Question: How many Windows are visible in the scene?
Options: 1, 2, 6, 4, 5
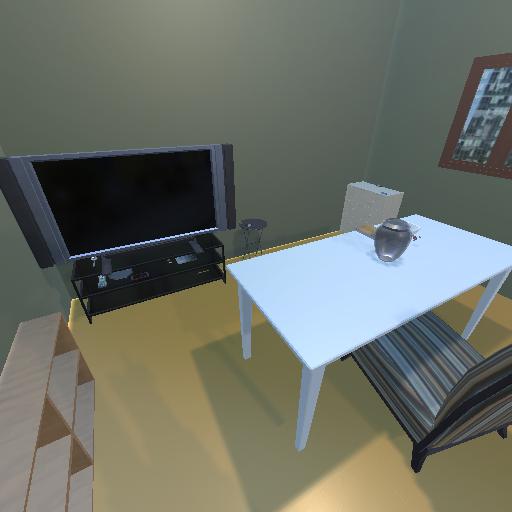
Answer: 1